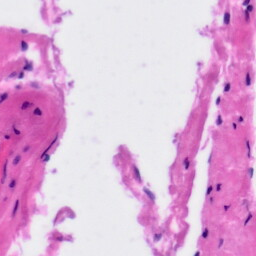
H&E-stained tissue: Tonsil